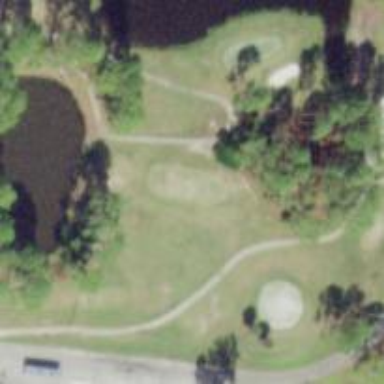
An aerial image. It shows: Path used for both walking and golf.